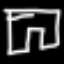
Label: pants